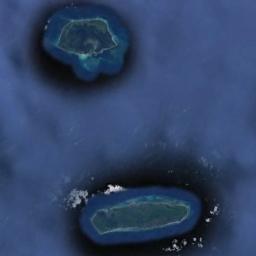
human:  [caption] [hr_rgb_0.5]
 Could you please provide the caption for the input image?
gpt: The two islands with dense vegetation are surrounded by light blue waters .

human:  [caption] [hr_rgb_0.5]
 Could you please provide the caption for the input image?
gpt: The island below is bigger than the island above .

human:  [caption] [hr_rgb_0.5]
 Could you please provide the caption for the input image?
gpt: There are two green islands on the blue sea, And there are white sand beaches on the outer circle .

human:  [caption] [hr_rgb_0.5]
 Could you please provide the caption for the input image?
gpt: There are several islands of different sizes .

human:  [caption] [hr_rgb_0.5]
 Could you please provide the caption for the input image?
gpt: There are two green islands on a blue sea .